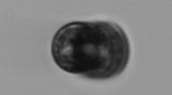
Label: Thalassiosira